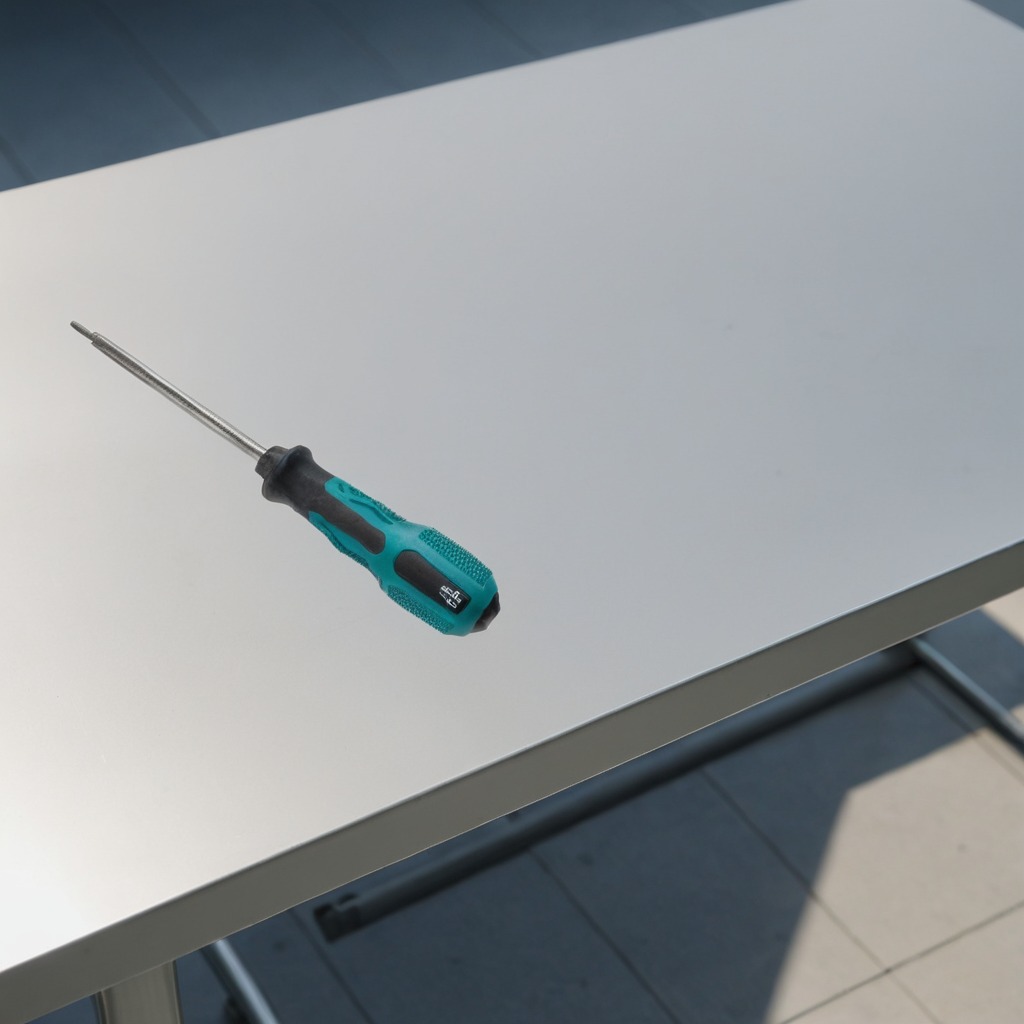
A screwdriver lying on the table.